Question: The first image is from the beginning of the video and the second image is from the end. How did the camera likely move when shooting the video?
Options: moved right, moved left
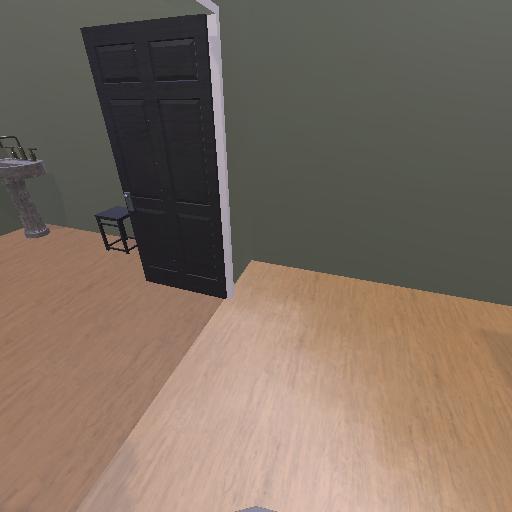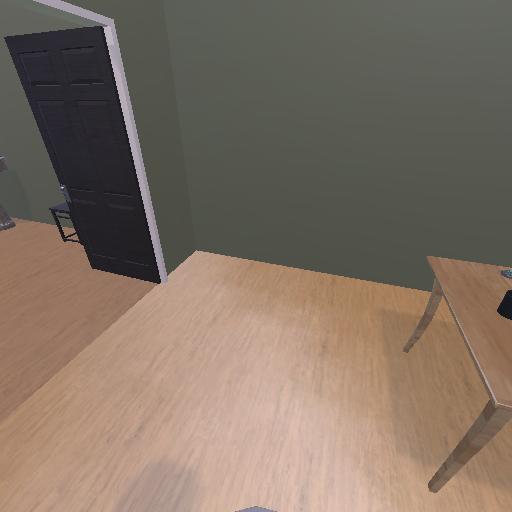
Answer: moved right